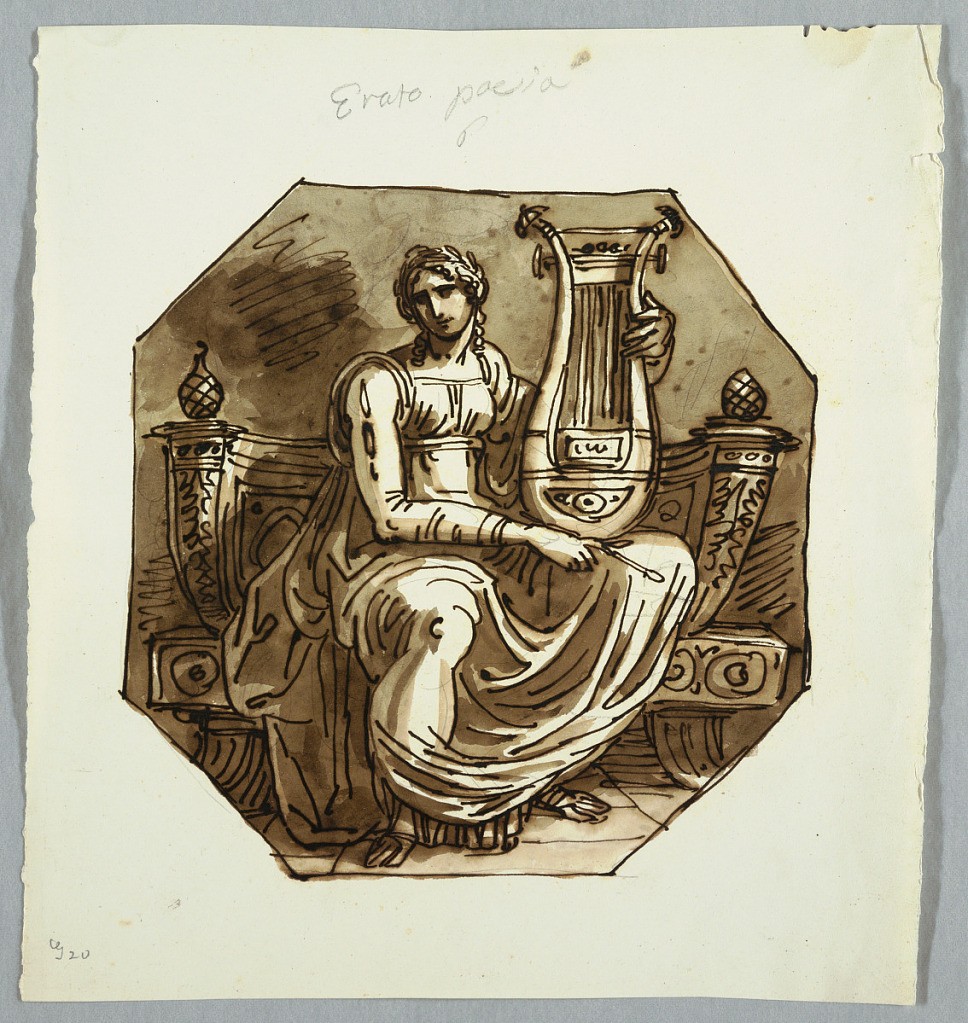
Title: Drawing
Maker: Felice Giani, Italian, 1758–1823
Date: About 1801
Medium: Pen and brown ink, brown wash, over black chalk, on rolled paper.
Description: Vertical Rectangle octagonal frame. Shown from the front sitting on a throne and holding lyre.